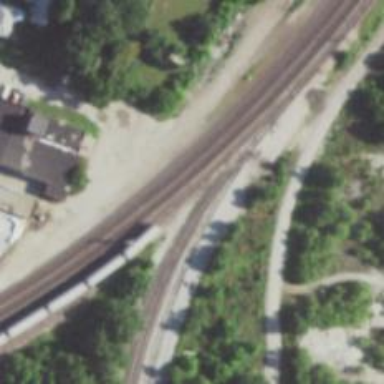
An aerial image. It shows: Abandoned railway.